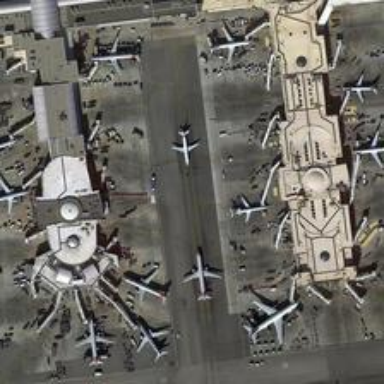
Two huge terminal buildings stand here and many planes scatter around them .